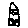
Label: house